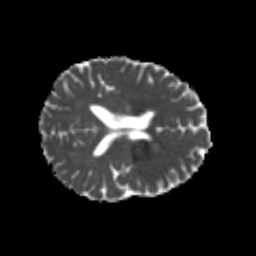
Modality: MD
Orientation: axial
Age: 20
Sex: female
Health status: healthy
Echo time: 0.074 s